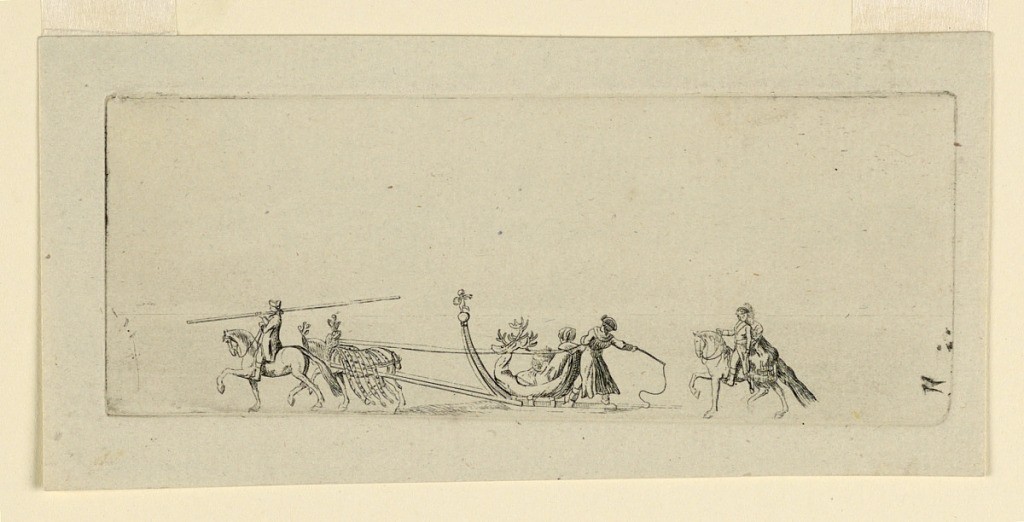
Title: Figures in a Sleigh
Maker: Daniel Nikolaus Chodowiecki, German, 1726 - 1801
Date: ca. 1750
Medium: Engraving on paper
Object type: Print
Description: A sleigh drawn by two horses is seen from the left. Behind, another horse, in postillion, follows.